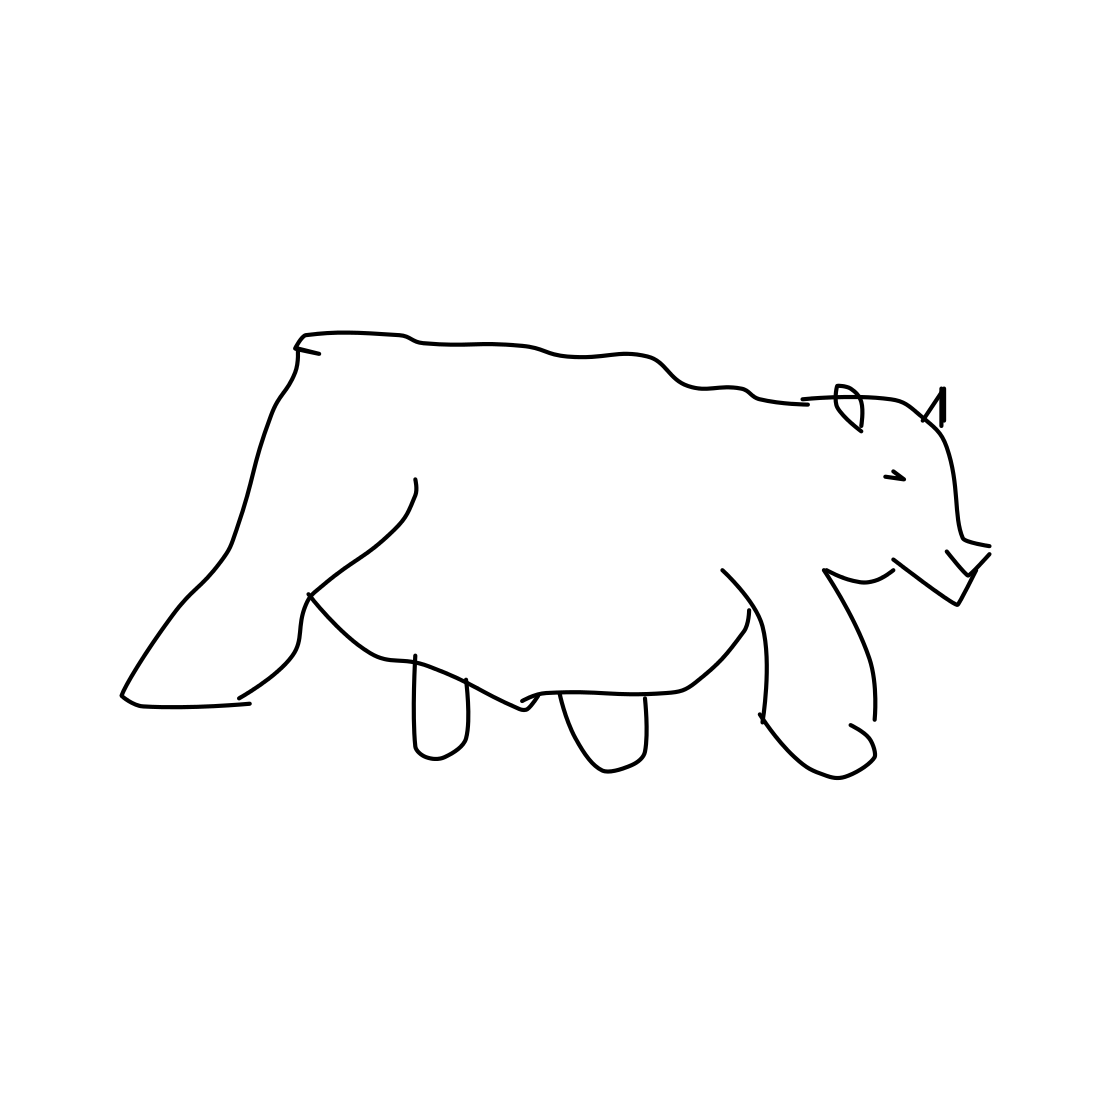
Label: bear (animal)